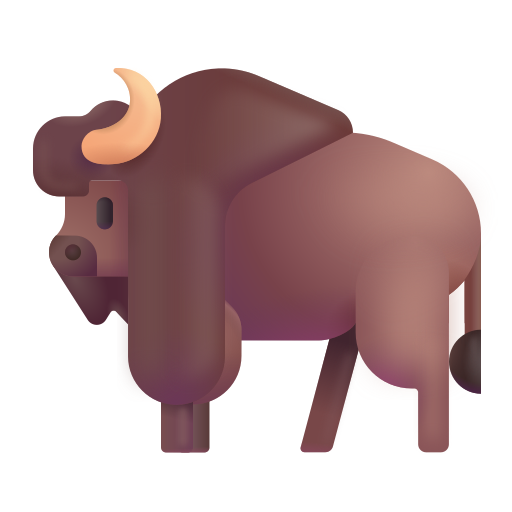
bison color